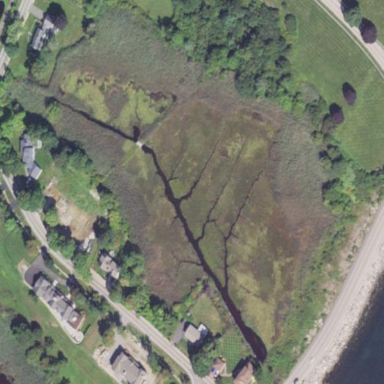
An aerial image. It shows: Saltmarsh wetland area.